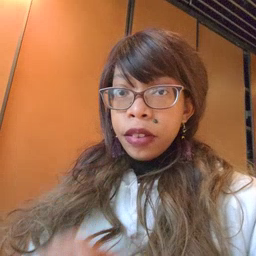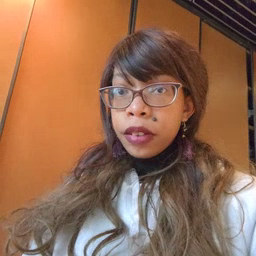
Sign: pizza